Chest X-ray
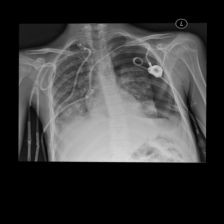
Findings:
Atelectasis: negative
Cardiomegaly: negative
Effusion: negative
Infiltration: negative
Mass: negative
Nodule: positive
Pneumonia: negative
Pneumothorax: positive
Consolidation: negative
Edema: negative
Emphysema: negative
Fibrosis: negative
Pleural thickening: negative
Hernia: negative